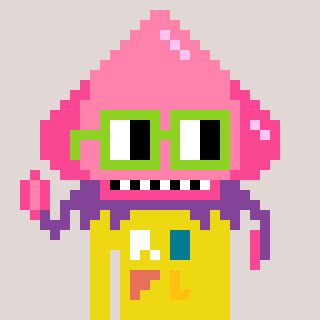
a pixel art character with square light green glasses, a squid-shaped head and a yellow-colored body on a warm background